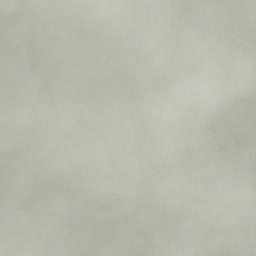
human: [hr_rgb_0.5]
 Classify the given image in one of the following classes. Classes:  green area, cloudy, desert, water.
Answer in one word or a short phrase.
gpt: cloudy